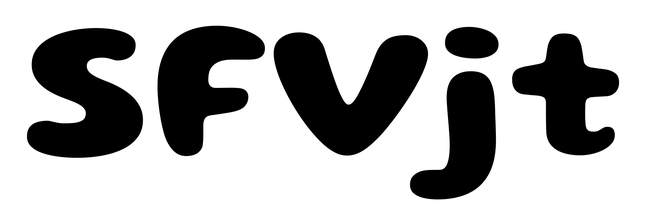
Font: Gluten_Bold